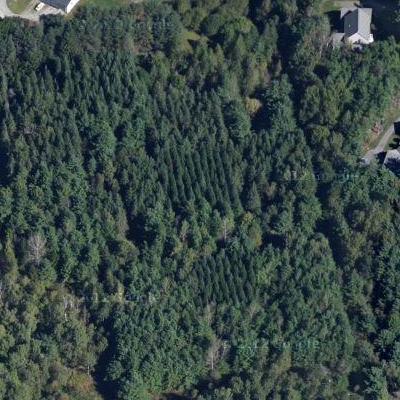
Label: eForest